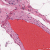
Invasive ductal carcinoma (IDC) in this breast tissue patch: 0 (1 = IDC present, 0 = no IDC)